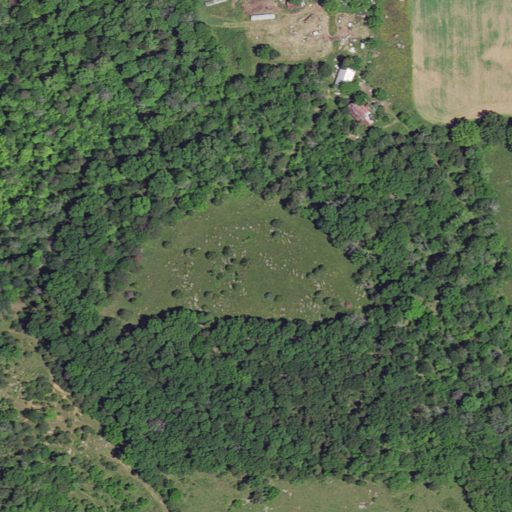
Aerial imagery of mountain in Kentucky named Barker Knob containing deciduous forest, mixed forest, pasture, grassland, and open development